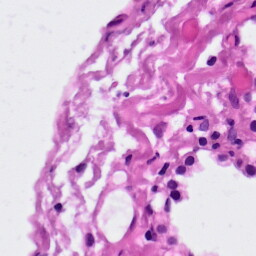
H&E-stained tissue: Lung